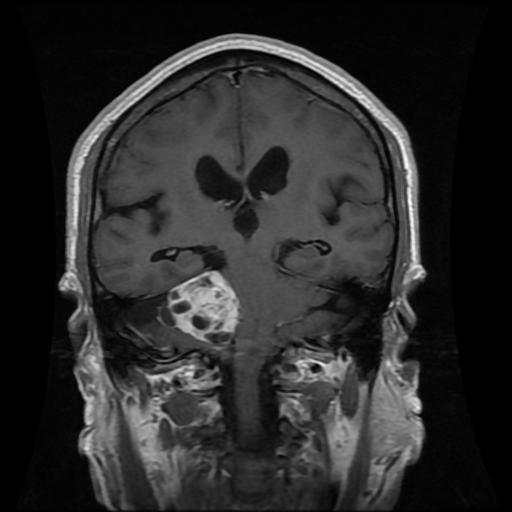
Label: meningioma